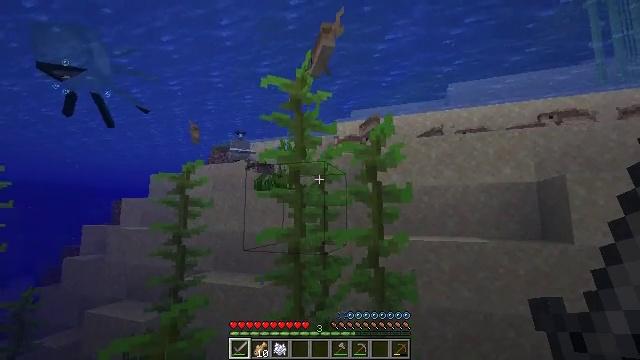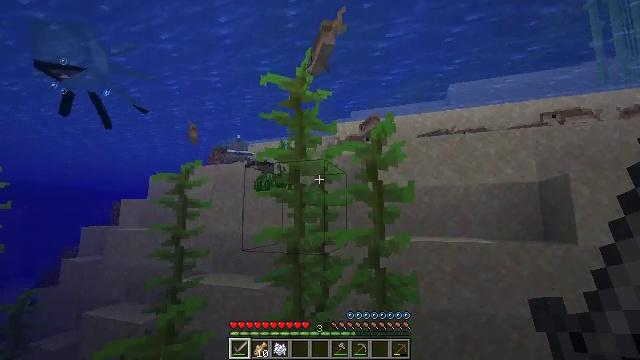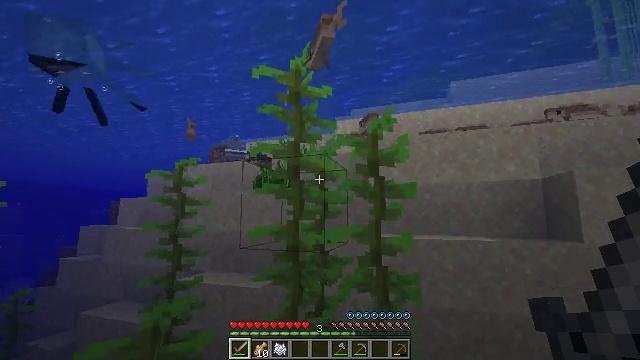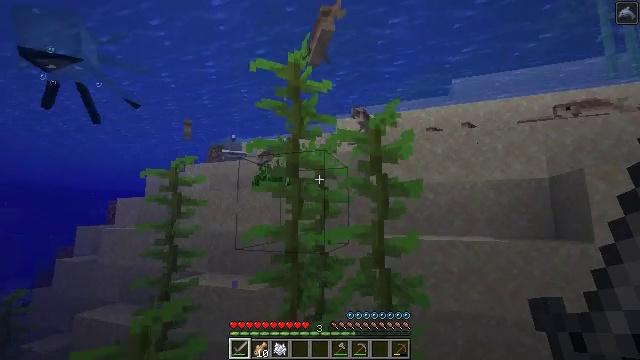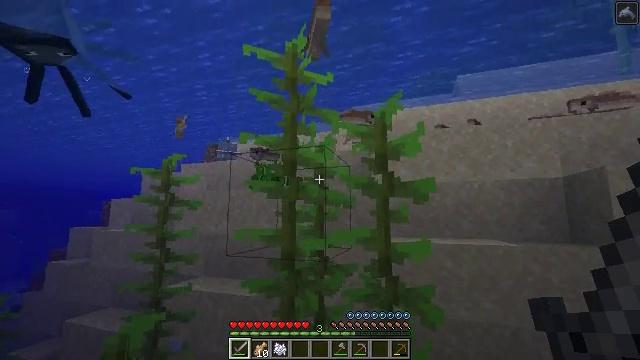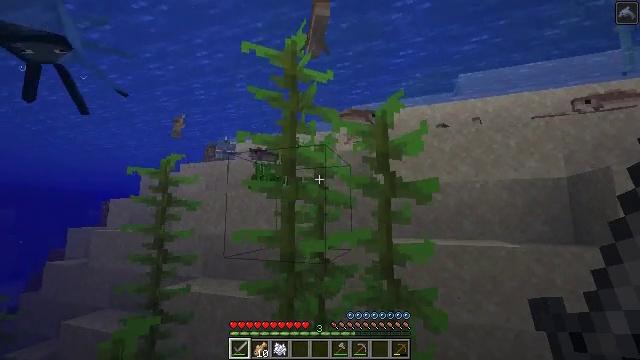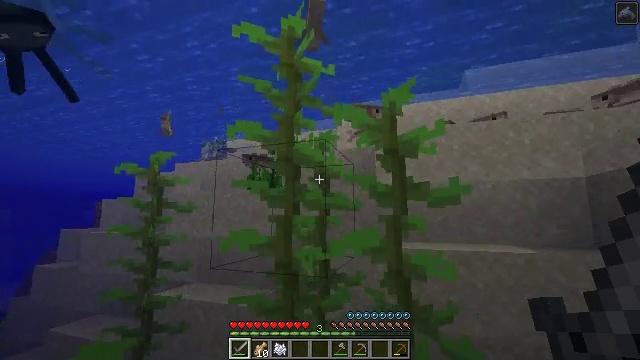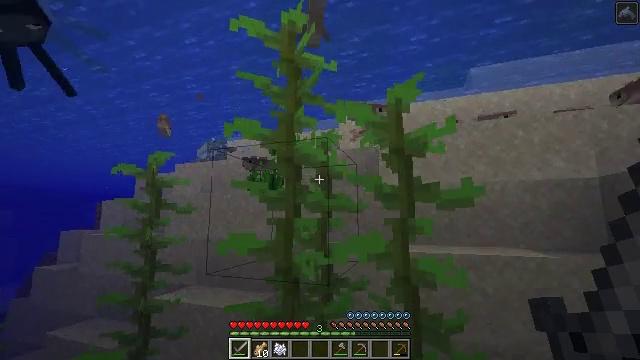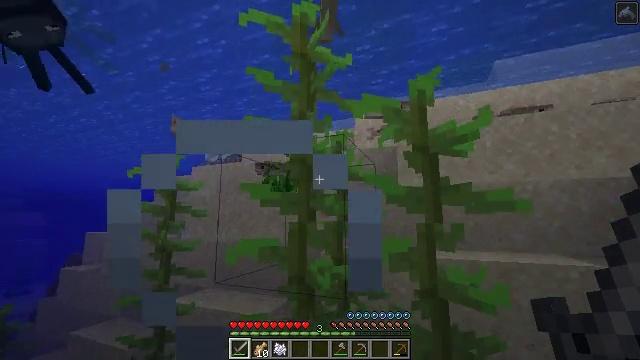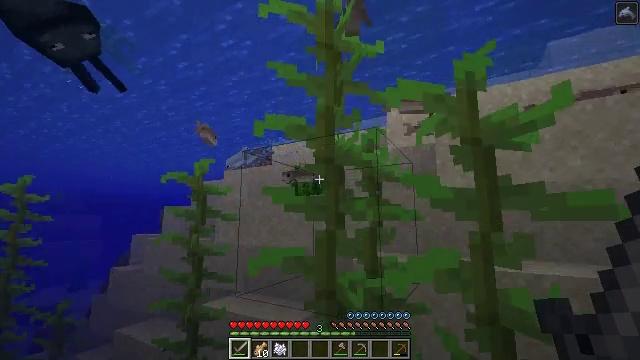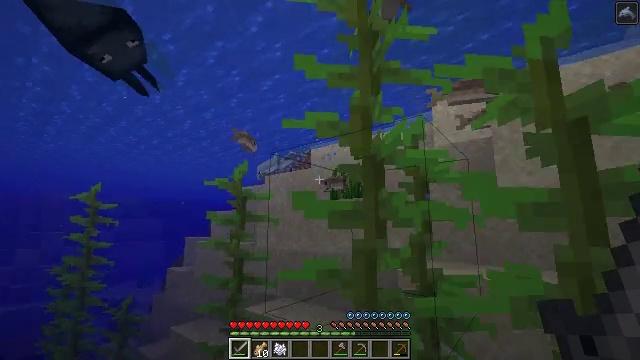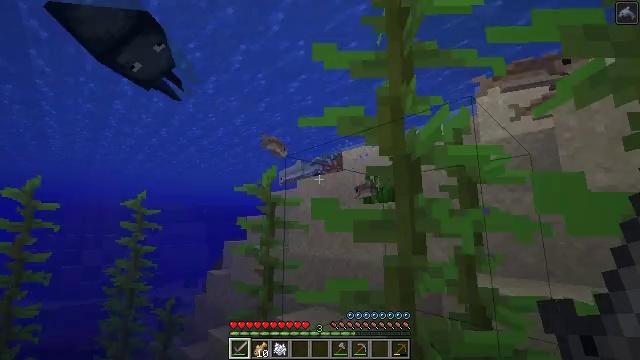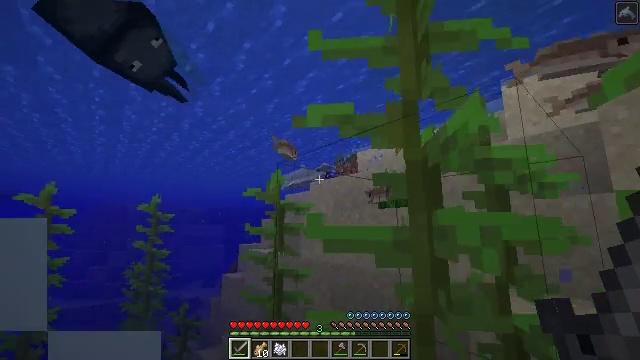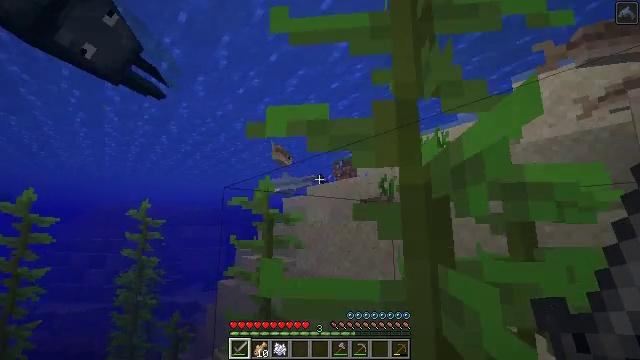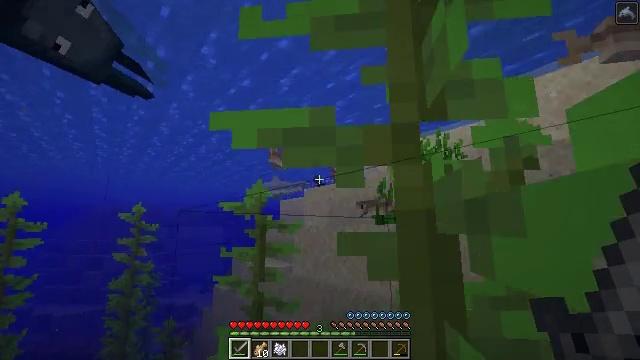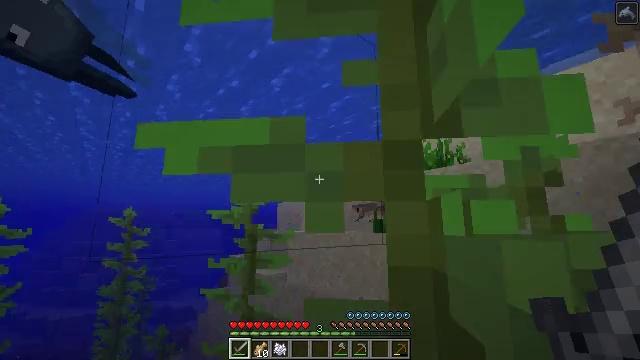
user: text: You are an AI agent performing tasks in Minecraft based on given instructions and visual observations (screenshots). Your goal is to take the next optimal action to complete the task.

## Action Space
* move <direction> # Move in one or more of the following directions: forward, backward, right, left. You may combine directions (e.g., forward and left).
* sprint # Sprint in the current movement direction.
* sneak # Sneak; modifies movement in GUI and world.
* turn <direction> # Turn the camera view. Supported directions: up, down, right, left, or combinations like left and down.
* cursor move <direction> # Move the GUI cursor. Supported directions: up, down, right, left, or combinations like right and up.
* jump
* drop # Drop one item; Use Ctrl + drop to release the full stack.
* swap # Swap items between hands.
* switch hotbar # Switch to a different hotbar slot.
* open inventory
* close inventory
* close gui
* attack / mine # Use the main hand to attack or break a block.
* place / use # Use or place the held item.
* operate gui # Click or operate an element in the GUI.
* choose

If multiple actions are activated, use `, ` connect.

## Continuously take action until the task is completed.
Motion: motion action
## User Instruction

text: Hunt fish.
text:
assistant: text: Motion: move forward
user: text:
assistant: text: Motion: move forward
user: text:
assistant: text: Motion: move forward
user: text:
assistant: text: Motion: move forward
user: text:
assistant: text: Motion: move forward
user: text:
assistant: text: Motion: move forward
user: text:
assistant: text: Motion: move forward
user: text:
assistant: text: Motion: move forward, turn left
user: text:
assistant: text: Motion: move forward, turn left
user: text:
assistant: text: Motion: move forward, turn left
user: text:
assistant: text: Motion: move forward, turn left, jump
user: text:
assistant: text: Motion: move forward, turn left, jump
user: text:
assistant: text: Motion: move forward, jump
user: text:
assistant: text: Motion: move forward, jump
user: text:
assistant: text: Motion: move forward, jump
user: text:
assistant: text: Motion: move forward, jump
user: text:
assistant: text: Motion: move forward, turn down, jump
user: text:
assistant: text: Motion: move forward, turn right and down, jump
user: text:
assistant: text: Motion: move forward, turn right and down, jump
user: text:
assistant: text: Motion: move forward, turn right and down, jump
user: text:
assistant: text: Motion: move forward, turn right and down
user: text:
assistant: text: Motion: move forward
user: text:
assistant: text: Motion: move forward
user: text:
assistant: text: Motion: move forward
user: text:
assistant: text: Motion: move forward, turn left and down
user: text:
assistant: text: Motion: move forward
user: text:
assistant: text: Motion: move forward, turn left
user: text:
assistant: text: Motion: move forward, turn left
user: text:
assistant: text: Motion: move forward, turn left
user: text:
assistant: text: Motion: turn left